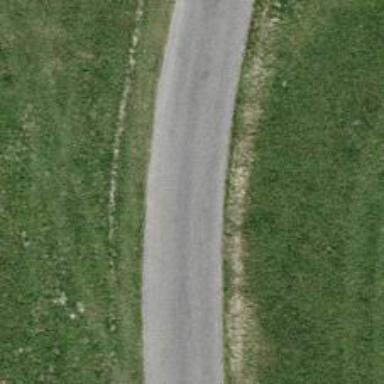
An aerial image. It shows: Unclassified road.